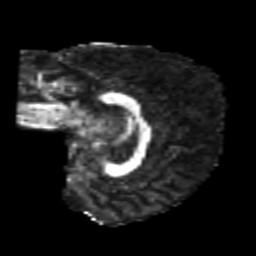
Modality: FA
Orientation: sagittal
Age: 25
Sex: female
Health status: healthy
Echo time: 0.074 s